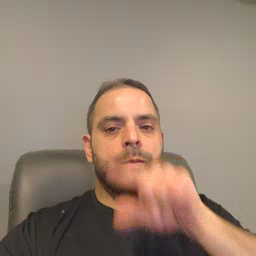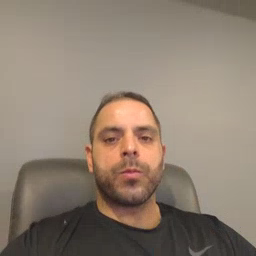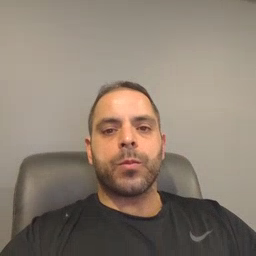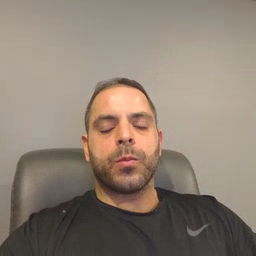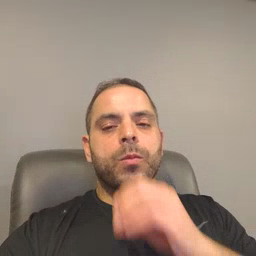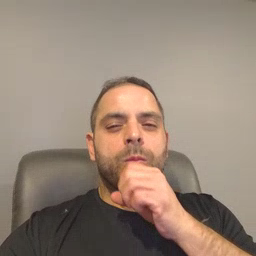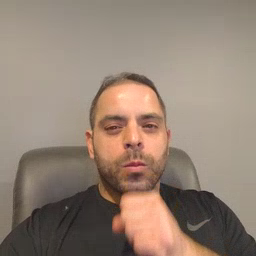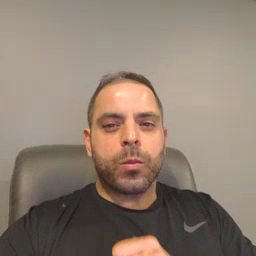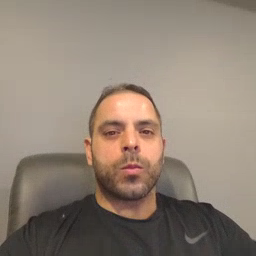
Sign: old